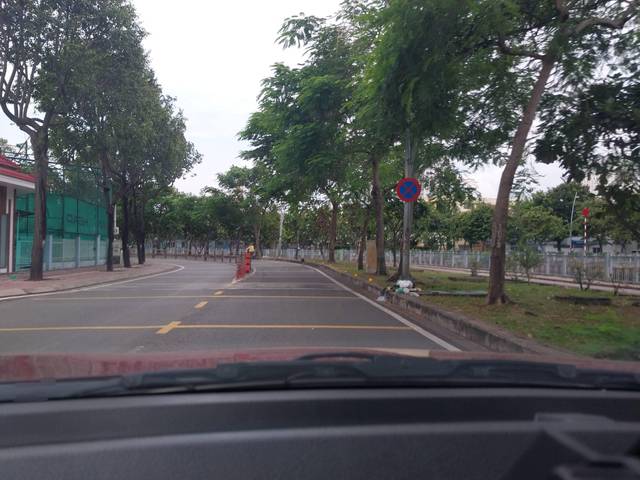
Region: Vietnam
Coordinates: 10.796, 106.687